Aerial crown-view tile of a tropical tree (Barro Colorado Island, Panama), acquired 20250414:
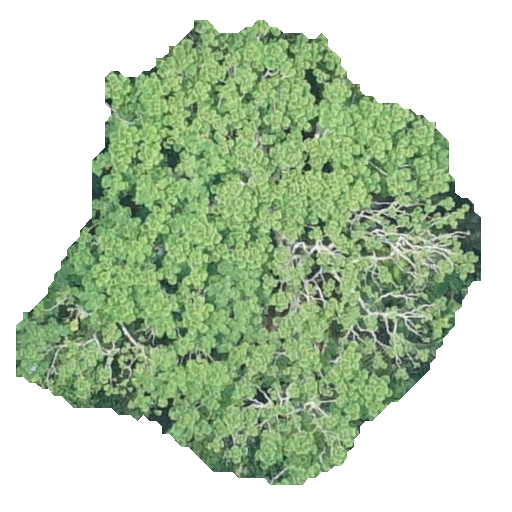
Species: Jacaranda copaia
GBIF accepted scientific name: Jacaranda copaia
Crown area: 211.396 m²